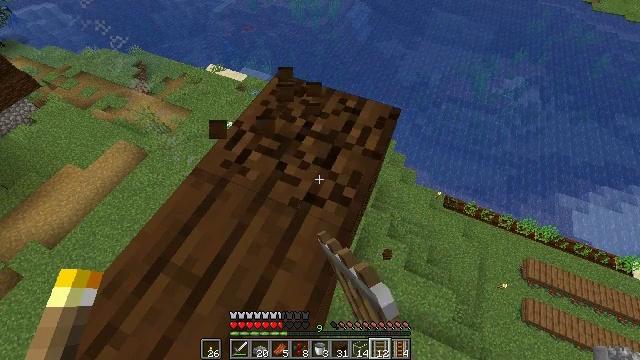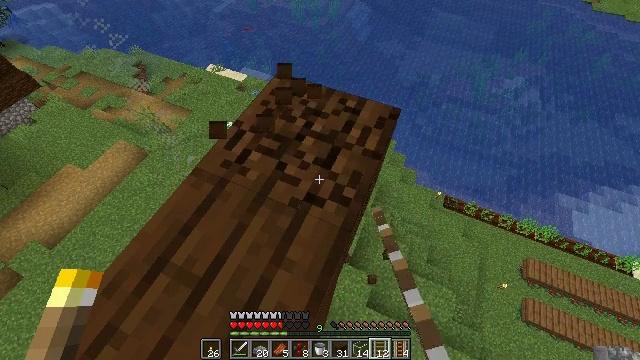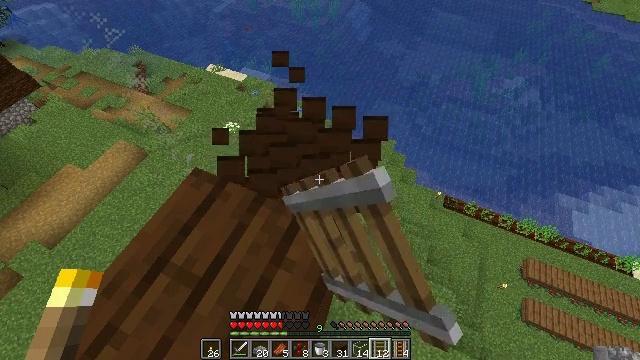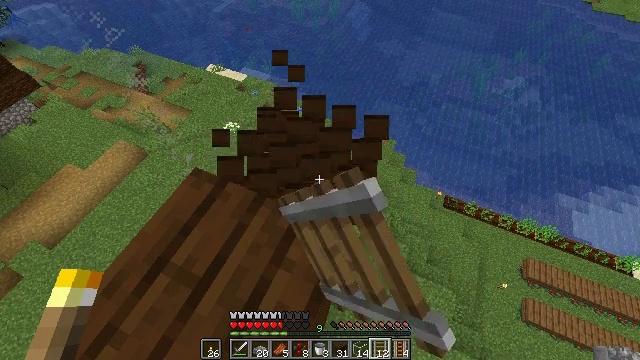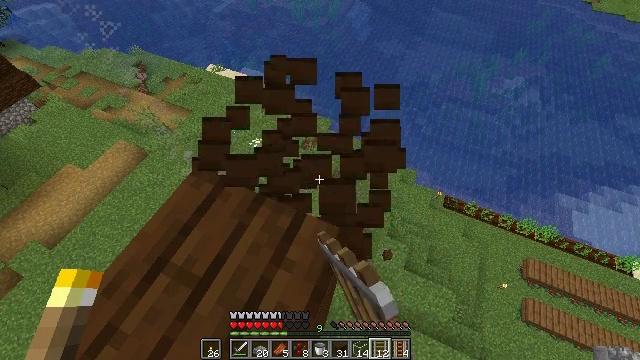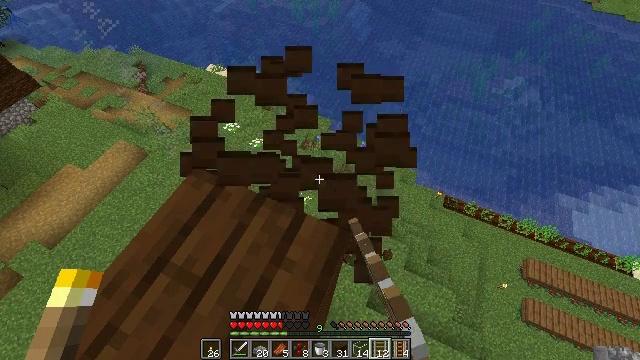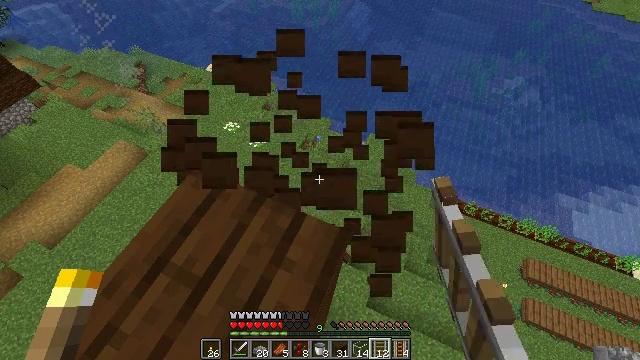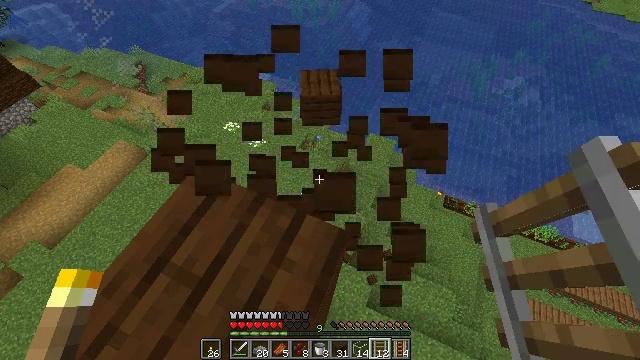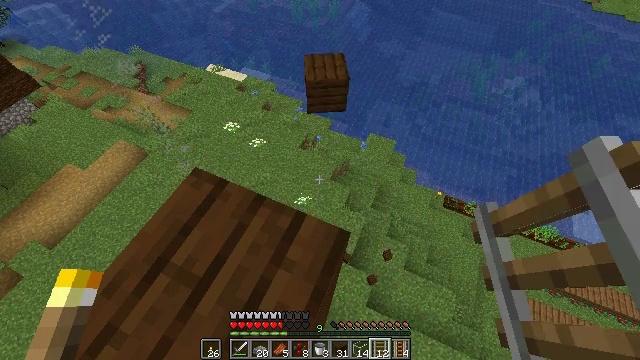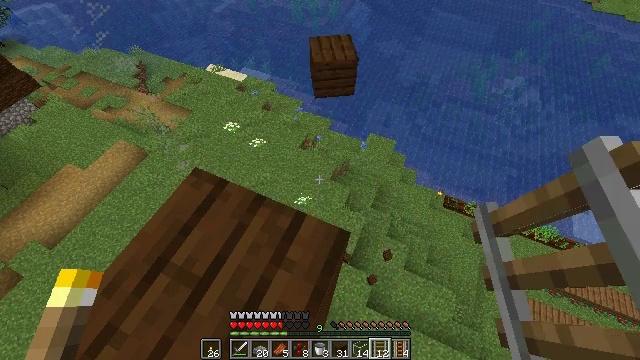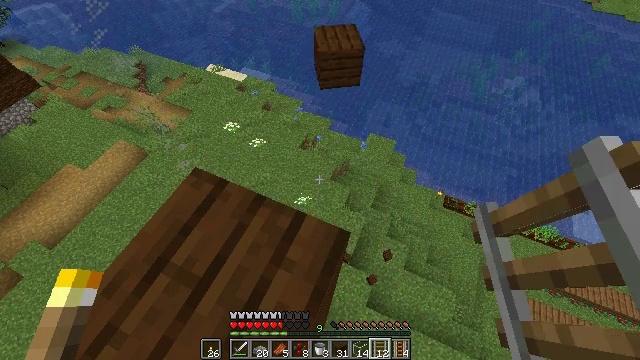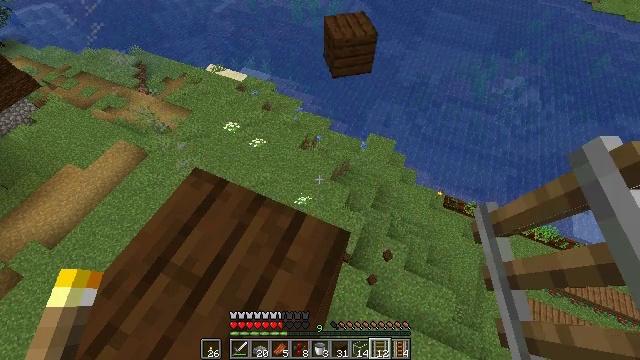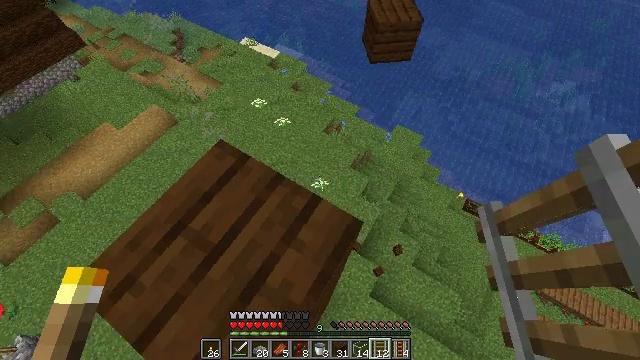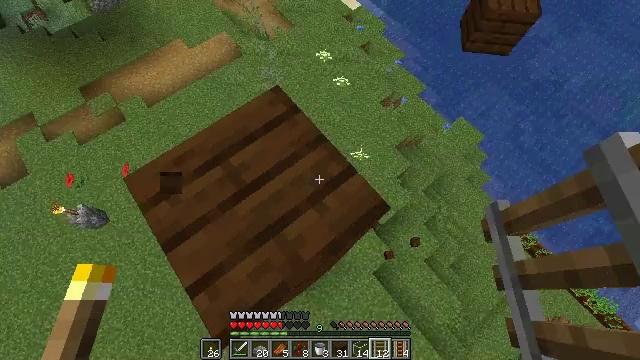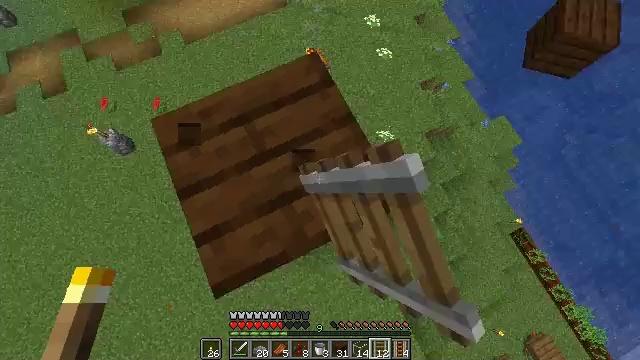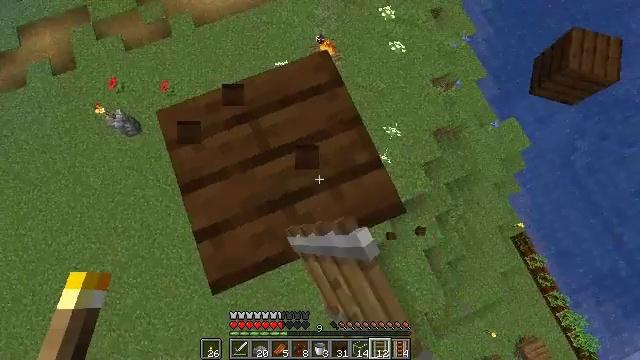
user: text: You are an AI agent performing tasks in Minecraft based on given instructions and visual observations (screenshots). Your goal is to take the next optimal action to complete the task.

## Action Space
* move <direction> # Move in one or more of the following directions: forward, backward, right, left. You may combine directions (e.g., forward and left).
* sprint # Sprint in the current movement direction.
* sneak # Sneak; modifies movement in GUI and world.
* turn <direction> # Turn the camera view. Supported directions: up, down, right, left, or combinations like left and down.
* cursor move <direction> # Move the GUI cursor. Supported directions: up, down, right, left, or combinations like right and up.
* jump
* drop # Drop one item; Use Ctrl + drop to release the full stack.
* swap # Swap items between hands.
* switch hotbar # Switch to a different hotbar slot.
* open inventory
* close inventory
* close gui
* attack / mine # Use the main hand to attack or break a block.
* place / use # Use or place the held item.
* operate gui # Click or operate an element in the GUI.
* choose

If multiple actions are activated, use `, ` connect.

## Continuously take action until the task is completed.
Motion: motion action
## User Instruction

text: Gather some dark oak planks.
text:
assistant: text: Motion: sneak, attack / mine
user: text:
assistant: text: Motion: sneak, attack / mine
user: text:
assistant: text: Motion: sneak, attack / mine
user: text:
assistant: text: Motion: sneak, attack / mine
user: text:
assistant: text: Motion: sneak, attack / mine
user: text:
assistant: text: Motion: sneak, attack / mine
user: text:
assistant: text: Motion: sneak, attack / mine
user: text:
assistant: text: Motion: sneak, attack / mine
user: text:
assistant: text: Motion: sneak, attack / mine
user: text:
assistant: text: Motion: sneak, attack / mine
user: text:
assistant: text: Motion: sneak, attack / mine
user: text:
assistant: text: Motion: sneak, turn left and down, attack / mine
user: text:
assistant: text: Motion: move forward, sneak, turn left and down, attack / mine
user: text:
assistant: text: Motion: move forward, sneak, turn left and down, attack / mine
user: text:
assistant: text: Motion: move forward, sneak, turn left and down, attack / mine
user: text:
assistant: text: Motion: sneak, turn left and down, attack / mine
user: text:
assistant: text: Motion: sneak, turn left and down, attack / mine
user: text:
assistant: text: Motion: sneak, turn left and down, attack / mine
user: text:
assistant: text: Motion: sneak, turn left and down, attack / mine
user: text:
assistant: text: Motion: sneak, turn left, attack / mine
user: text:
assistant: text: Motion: sneak, attack / mine
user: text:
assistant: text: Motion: sneak, attack / mine
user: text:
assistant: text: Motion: sneak, attack / mine
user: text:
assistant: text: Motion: sneak, attack / mine
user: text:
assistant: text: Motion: sneak, attack / mine
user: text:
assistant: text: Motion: sneak, attack / mine
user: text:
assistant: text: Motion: sneak, attack / mine
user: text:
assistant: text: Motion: move left, sneak, attack / mine
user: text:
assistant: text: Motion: move left, sneak, attack / mine
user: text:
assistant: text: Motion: sneak, attack / mine